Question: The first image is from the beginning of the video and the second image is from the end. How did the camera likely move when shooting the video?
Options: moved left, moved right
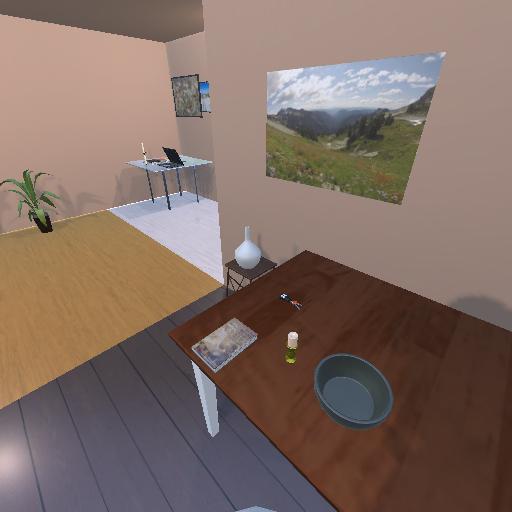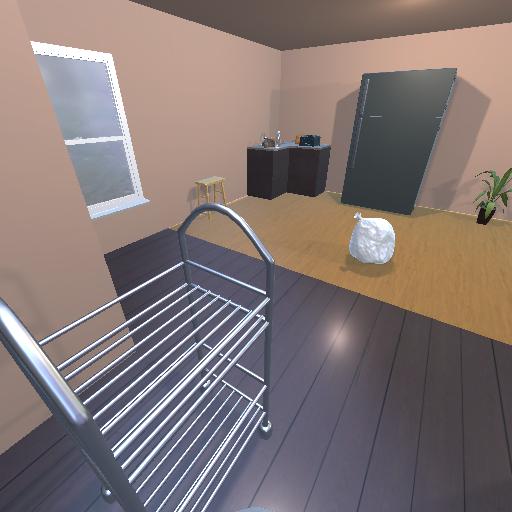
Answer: moved left